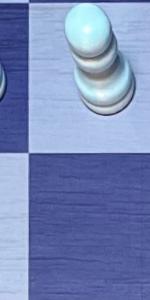
Label: Empty